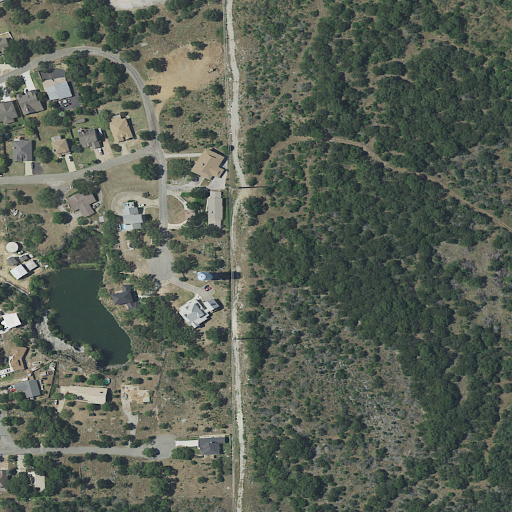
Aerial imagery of mountain in Texas named Little Castle Mountain containing evergreen forest, low intensity development, deciduous forest, open development, medium intensity development, grassland, shrub, and high intensity development